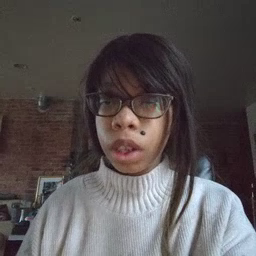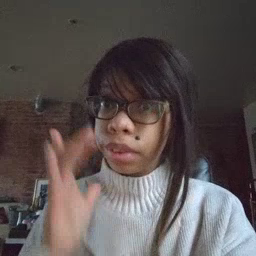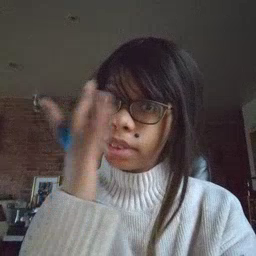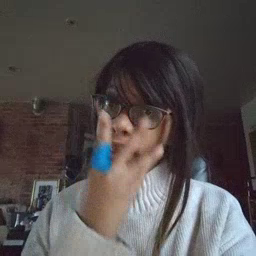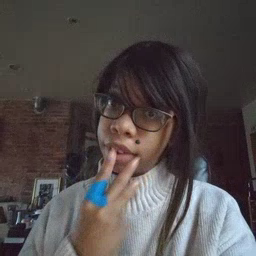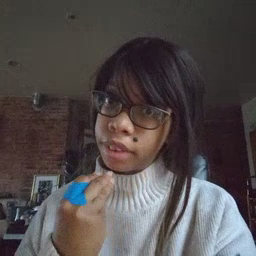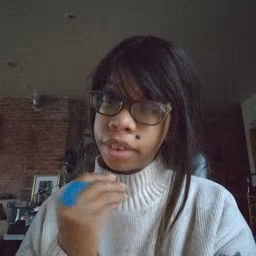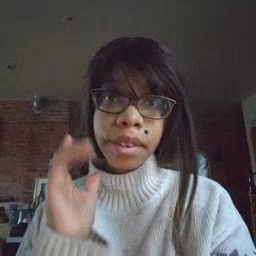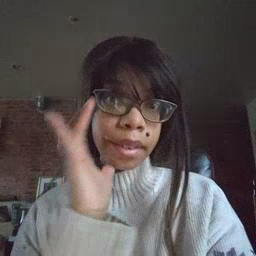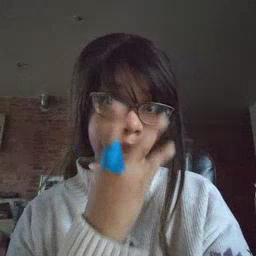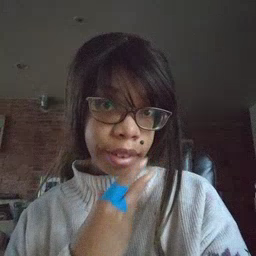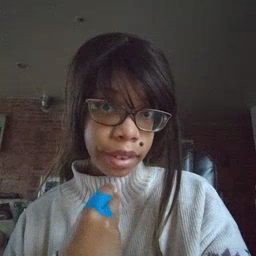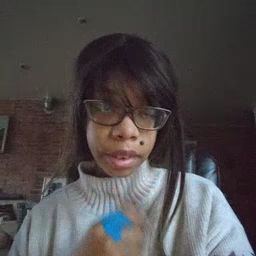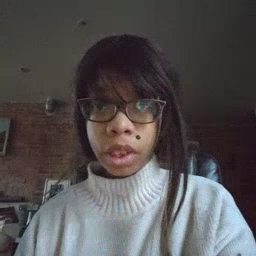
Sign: pretty